Question: I want to create a page like in image
Problem:
Main box Shadow not coming as in image.
I have tried with my own HTMl and CSS code.
Here is fiddle
<URL>
'''
<div class='wrapper' id='id_wrapper'>
<div class='main'> <span class='online_survey'>Online Survey</span>
<div class='login_box'>
<div class='login'>
<form>
<div class='label'>username</div>
<input type='text' name='username' class='loginInput' placeholder='moderator' />
<div style='clear:both'></div>
<div class='label'>password</div>
<input type='password' name='password' class='loginInput' placeholder='*********' />
<div style="clear:both"></div>
<input type='checkbox' name='remember' class='check' />
<div class='remember'>Remember me</div>
<input type='submit' name='submit' class='submit_button' value='submit' />
</form>
</div>
<div class='forget_pass'><a href='#'>Forget Password</a>
</div>
</div>
</div>
</div>
'''
CSS
'''
.wrapper {
background:#313131;
height:645px;
}
.main {
margin: 0 auto;
position: relative;
top: 20%;
width: 500px;
}
.online_survey {
bottom: 10px;
color: #FFFFFF;
font-size: 20px;
margin-left: 15px;
position: relative;
}
.user_name {
}
.login_box {
background: none repeat scroll 0 0 #7D7D7D;
border: 1px solid #98B2C9;
border-radius: 20px;
padding: 8px;
box-shadow: 0px 0px 10px 4px rgba(69, 68, 68, 0.75);
-moz-box-shadow: 0px 0px 10px 4px rgba(69, 68, 68, 0.75);
-webkit-box-shadow: 0px 0px 10px 4px rgba(69, 68, 68, 0.75);
}
.loginInput {
background:#313131;
border-radius: 5px;
float: left;
height: 30px;
width: 200px;
margin: 5px;
padding:5px;
color:#ffffff;
}
.label {
float: left;
height: 30px;
width: 140px;
}
.login {
padding: 30px;
}
.forget_pass a {
color: white;
text-decoration:none;
}
.submit_button {
}
.check {
float: left;
margin-left: 140px;
margin-right: 5px;
}
'''
ge.
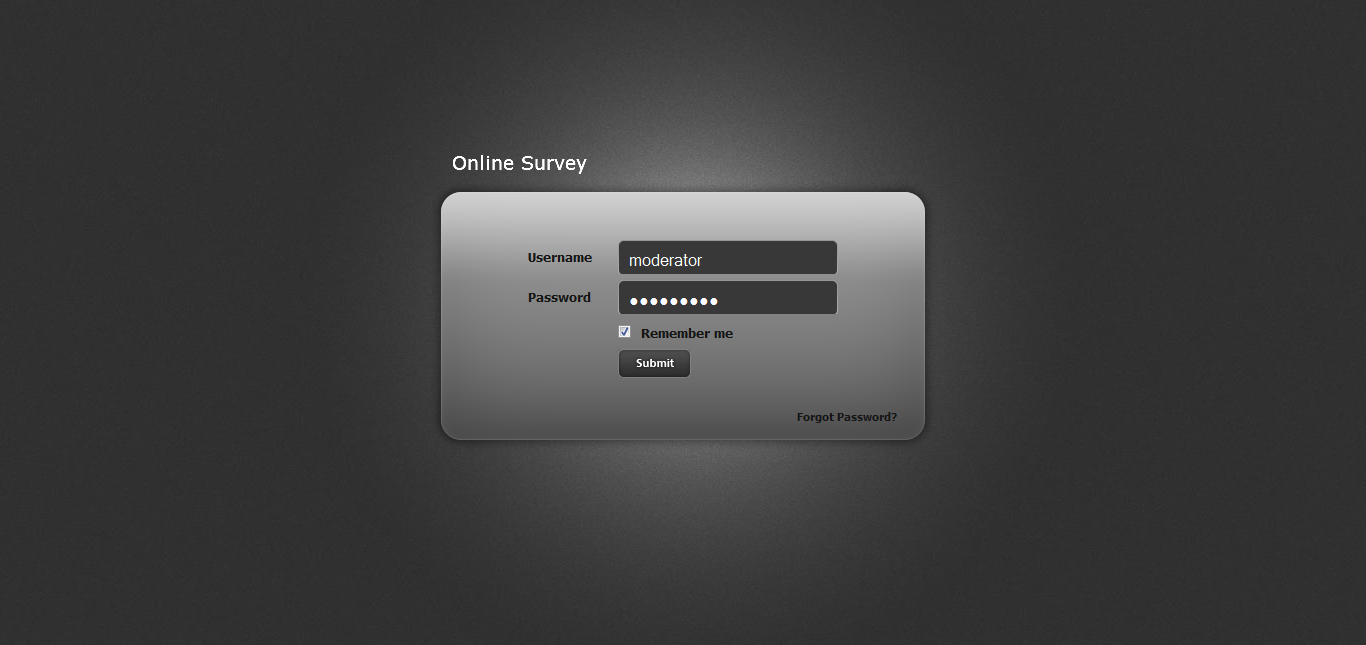
Answer: Stacking shadows of various sizes might get you close.
<URL>
'''
.login_box {
box-shadow: 0px 0px 10px 4px rgba(69, 68, 68, 0.75),
0 0 150px rgba(255,255,255,0.5),
0 0 250px rgba(255,255,255,0.5);
}
'''
I may have to eat my own words. Here's a way to get the narrower white shadow in your image:
<URL>
'''
.login_box {
...
box-shadow: 0px 0px 10px 4px rgba(69, 68, 68, 0.75);
margin: 0 -150px;
}
.login_box_shadow {
overflow: visible;
border-radius: 20px;
box-shadow: 0 0 150px rgba(255, 255, 255, 0.5),
0 0 250px rgba(255, 255, 255, 0.5);
margin: 0 150px;
}
'''